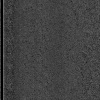
Atmospheric dust classification: dusty